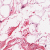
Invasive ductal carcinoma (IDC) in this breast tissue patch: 0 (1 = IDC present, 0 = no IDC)